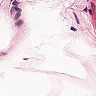
Metastatic tissue present: no